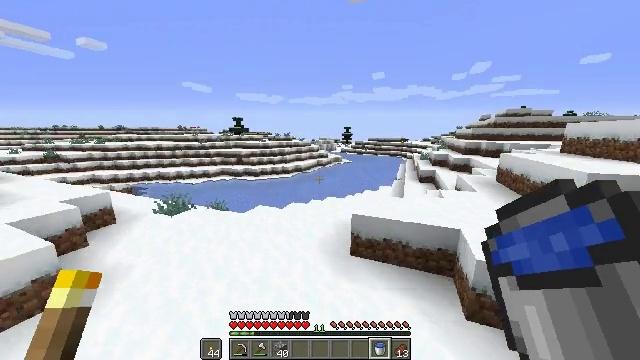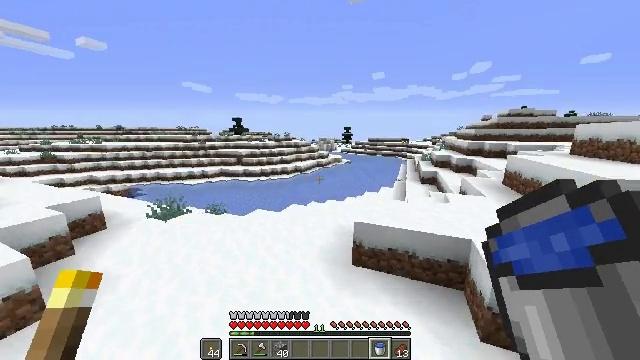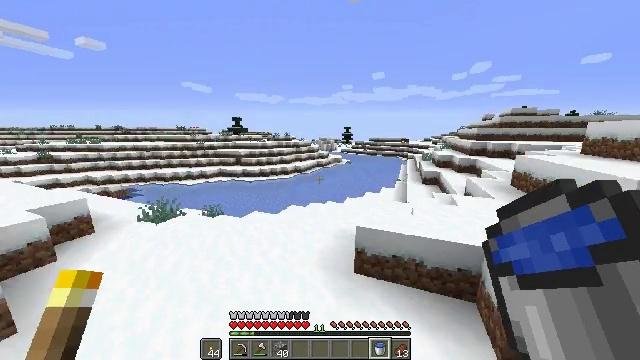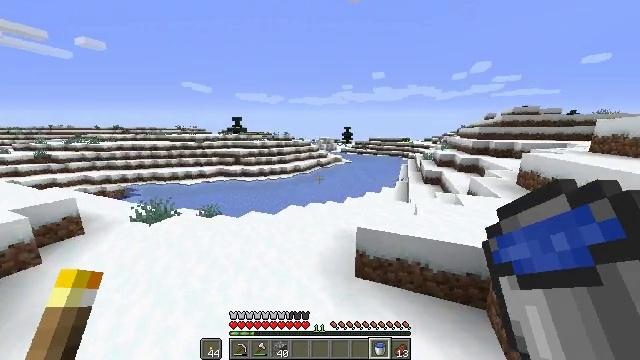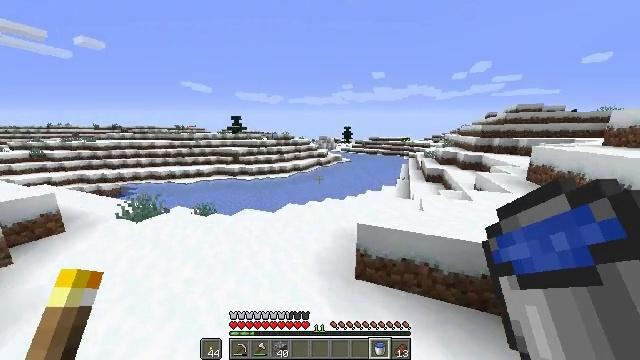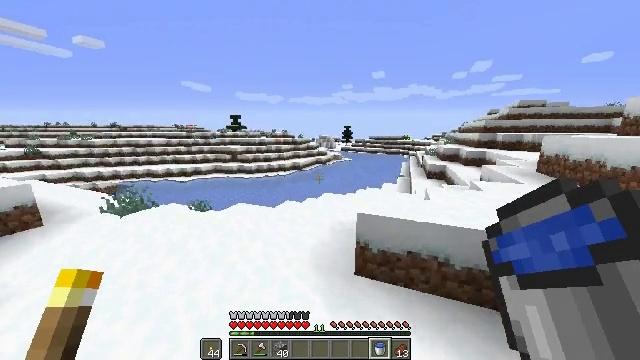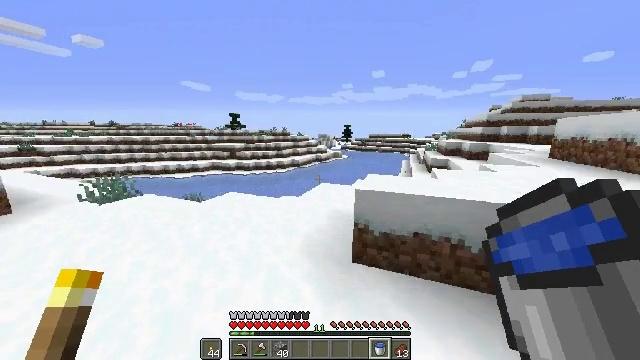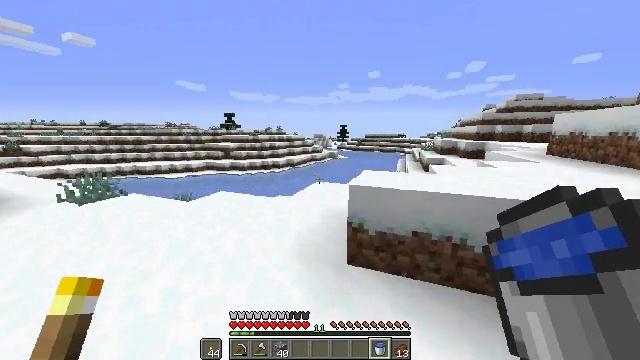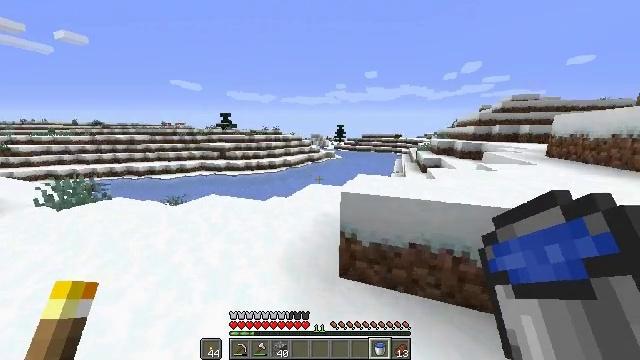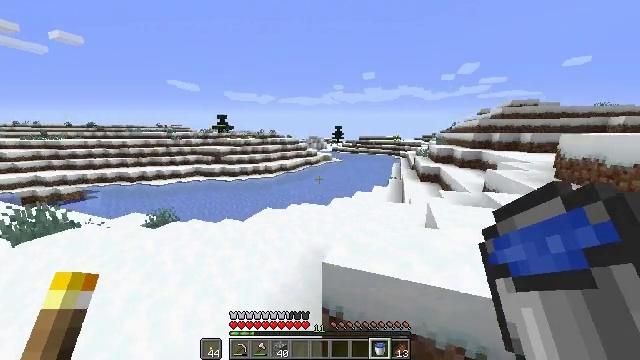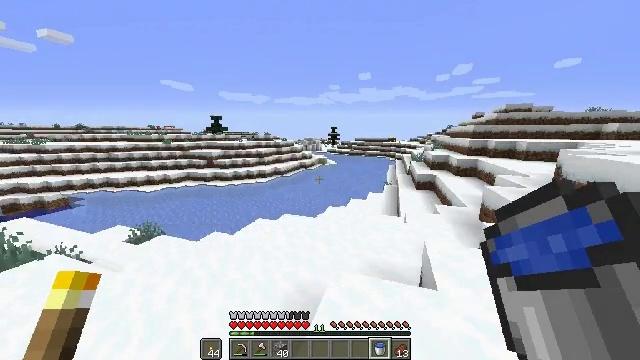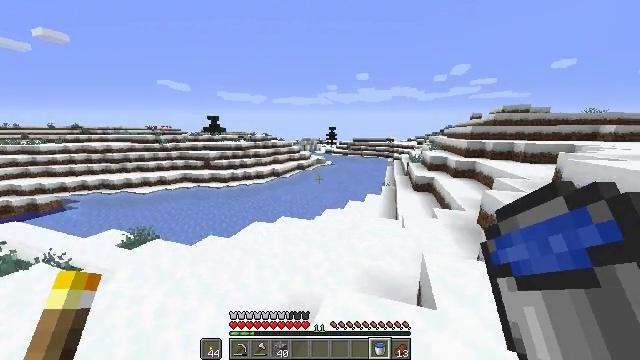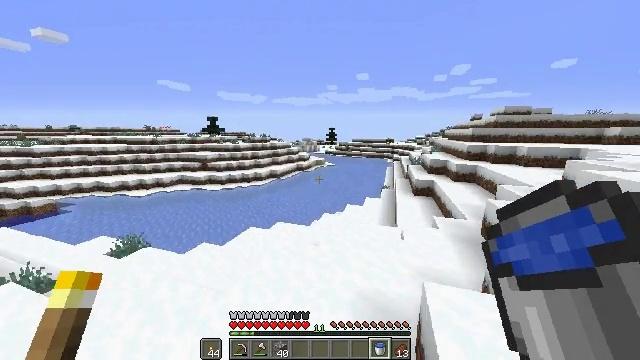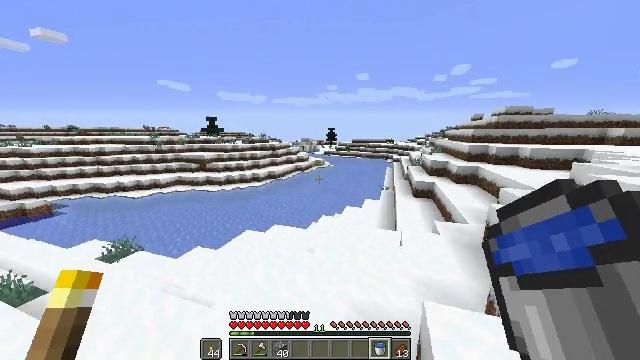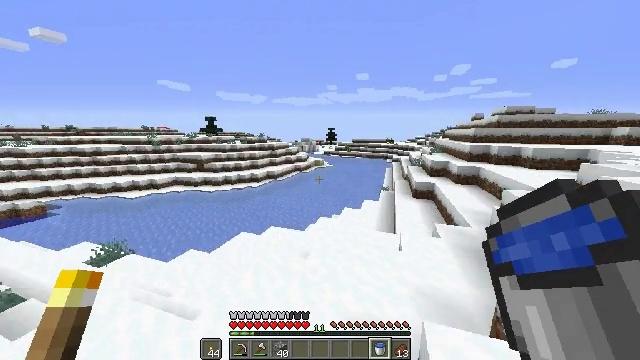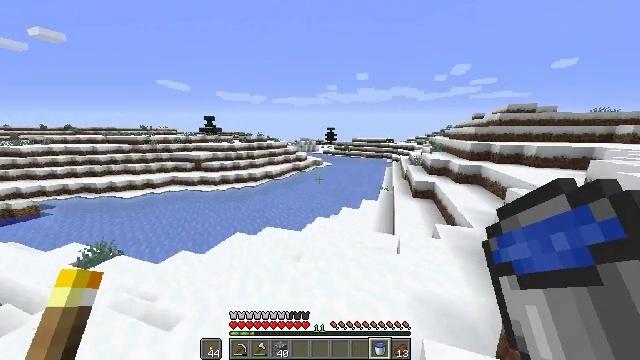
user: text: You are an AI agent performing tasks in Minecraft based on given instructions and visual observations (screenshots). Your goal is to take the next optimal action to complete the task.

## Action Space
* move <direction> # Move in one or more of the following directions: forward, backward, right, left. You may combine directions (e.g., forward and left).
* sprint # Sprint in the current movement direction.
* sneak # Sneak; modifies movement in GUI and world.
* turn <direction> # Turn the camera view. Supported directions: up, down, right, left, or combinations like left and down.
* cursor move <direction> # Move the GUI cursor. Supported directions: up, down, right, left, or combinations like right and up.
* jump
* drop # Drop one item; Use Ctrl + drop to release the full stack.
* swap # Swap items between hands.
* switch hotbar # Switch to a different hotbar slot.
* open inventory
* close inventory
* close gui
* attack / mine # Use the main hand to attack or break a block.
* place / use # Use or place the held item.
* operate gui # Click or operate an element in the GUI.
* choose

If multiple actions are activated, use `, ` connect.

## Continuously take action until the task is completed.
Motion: motion action
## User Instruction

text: Gather the white carpet for inventory.
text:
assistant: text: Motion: move forward and move right, sprint, jump
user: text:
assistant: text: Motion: move forward and move right, sprint, jump
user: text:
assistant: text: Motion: move forward and move right, sprint, jump
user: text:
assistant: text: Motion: move forward and move right, sprint, jump
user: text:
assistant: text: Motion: move forward and move right, sprint, jump
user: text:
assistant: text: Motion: move forward and move right, sprint
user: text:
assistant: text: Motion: move forward and move right, sprint, turn right, jump
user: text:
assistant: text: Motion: move forward and move right, sprint, jump
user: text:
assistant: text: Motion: move forward and move right, sprint, jump
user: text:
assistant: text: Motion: move forward and move right, sprint, turn right, jump
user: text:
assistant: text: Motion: move forward and move right, sprint, jump
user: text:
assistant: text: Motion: move forward and move right, sprint, jump
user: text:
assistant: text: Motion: move forward and move right, sprint, jump
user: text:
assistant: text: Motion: move forward and move right, sprint, jump
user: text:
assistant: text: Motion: move forward and move right, sprint, jump
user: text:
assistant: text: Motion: move forward and move right, sprint, jump
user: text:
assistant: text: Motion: move forward and move right, sprint, jump
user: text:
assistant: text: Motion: move forward and move right, sprint, jump
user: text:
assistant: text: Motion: move forward and move right, sprint, jump
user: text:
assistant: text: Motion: move forward and move right, sprint, jump
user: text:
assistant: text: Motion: move forward and move right, sprint, jump
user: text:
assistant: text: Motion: move forward and move right, sprint, jump
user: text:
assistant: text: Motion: move forward and move right, sprint, jump
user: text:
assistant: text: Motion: move forward and move right, sprint, jump
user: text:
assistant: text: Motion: move forward and move right, sprint, jump
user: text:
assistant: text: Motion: move forward and move right, sprint, jump
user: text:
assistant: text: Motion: move forward and move right, sprint, jump
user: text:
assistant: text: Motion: move forward and move right, sprint, jump
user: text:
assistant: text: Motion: move forward and move right, sprint, jump
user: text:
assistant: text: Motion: move forward and move right, sprint, jump